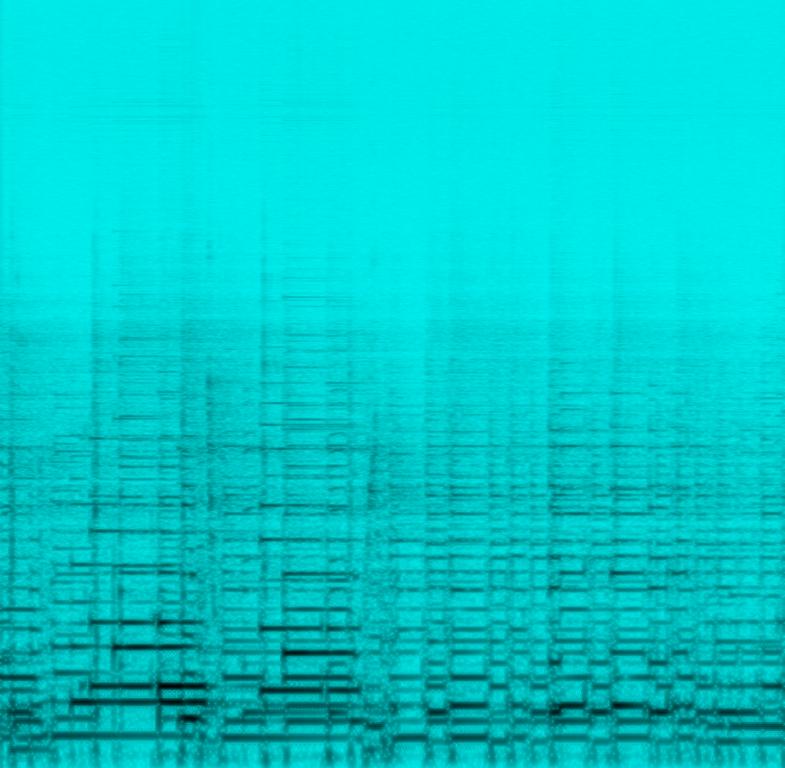
Two e-guitars are playing a melody with a little bit of reverb. The e-guitars sound clean. This is an amateur recording. This song may be jamming out with friends.